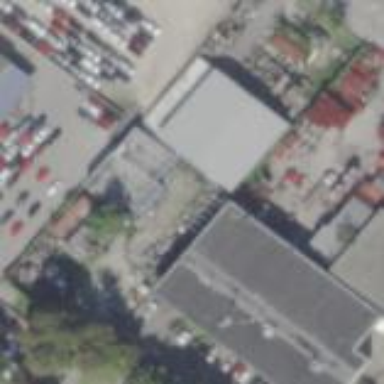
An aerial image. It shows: Industrial building.